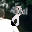
Label: 8